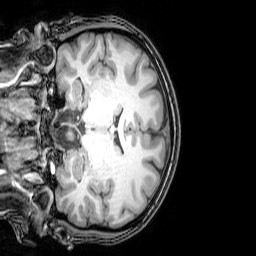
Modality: T1w
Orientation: coronal
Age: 22
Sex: female
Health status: healthy
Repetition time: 0.081 s
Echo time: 0.037 s